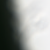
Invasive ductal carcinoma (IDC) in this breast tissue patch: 0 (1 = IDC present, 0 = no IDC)